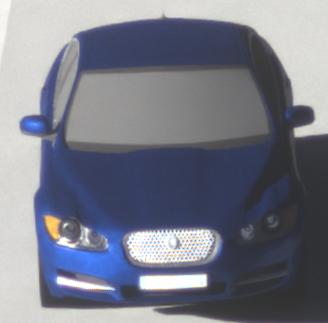
Make: Jaguar
Model: XF 3.0 V6
Detailed model: XF (X250) Limousine
Model produced from: 2010/02
Model produced until: 2010/10
Doors: 4
Color: blue
Road condition: dry road
Daytime: morning or afternoon
Contrast: medium contrast